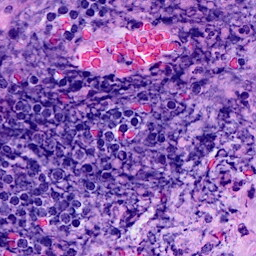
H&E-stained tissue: Breast